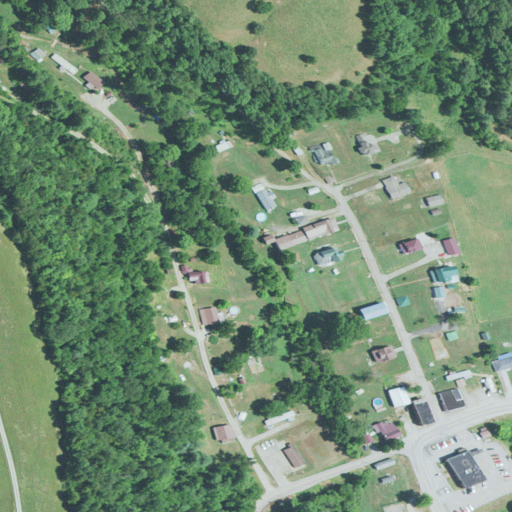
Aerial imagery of valley in West Virginia named Droddy Hollow containing deciduous forest, pasture, open development, low intensity development, mixed forest, medium intensity development, shrub, and high intensity development